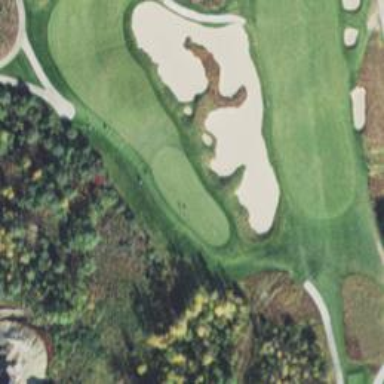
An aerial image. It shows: Sandy area is golf bunker.